Frequency: 55000
Velocity: 0,1705
Power: 42,9
Pulse duration: 0,0000001
Pass count: 1
Magnification: 10
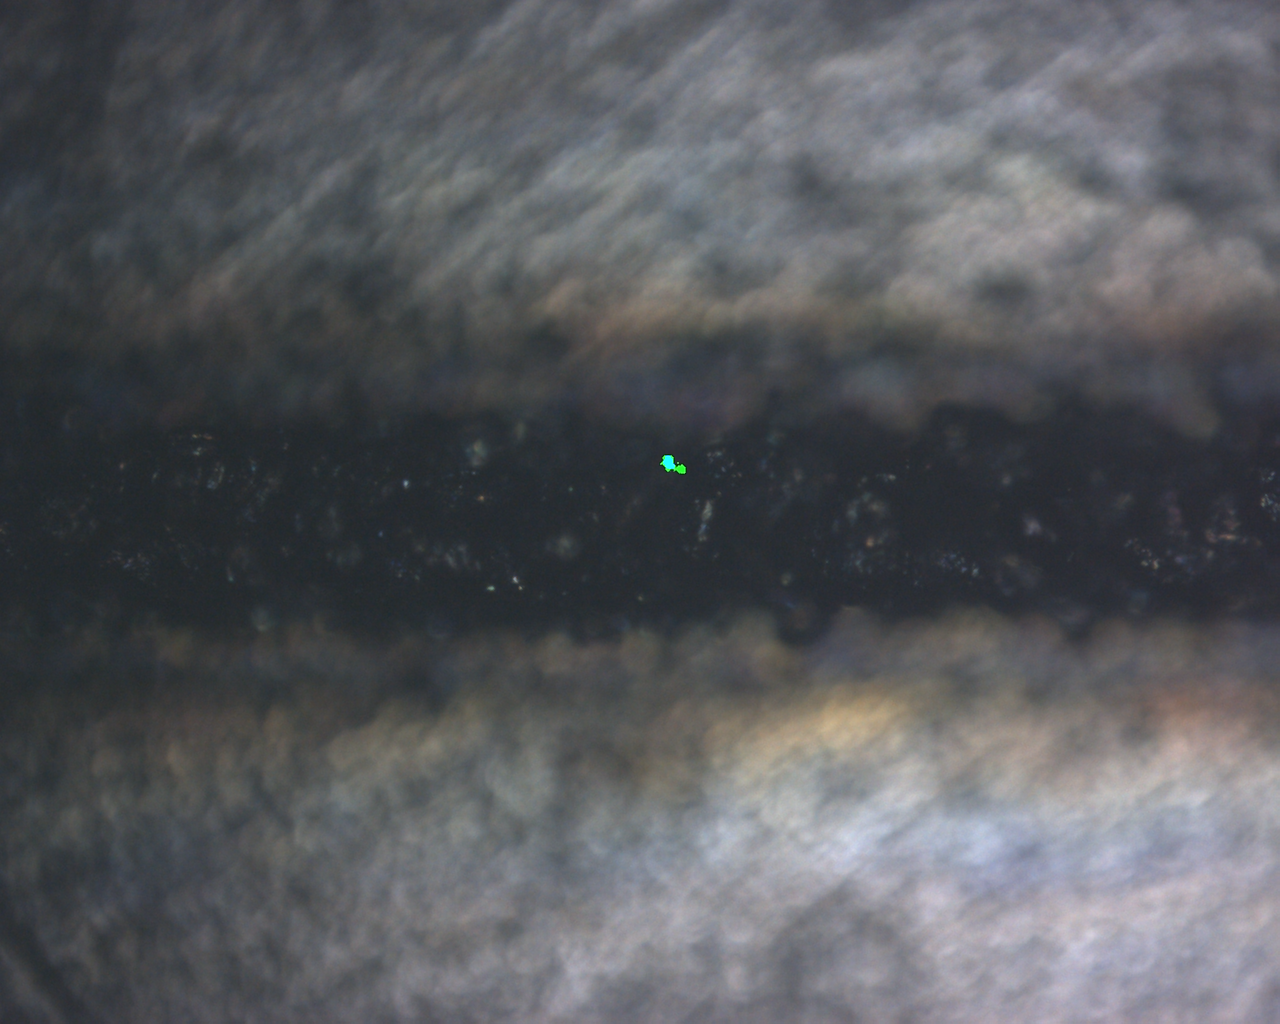
Measured width: 117.075
Other width: 87.6687